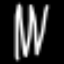
Label: fork